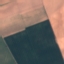
Label: AnnualCrop